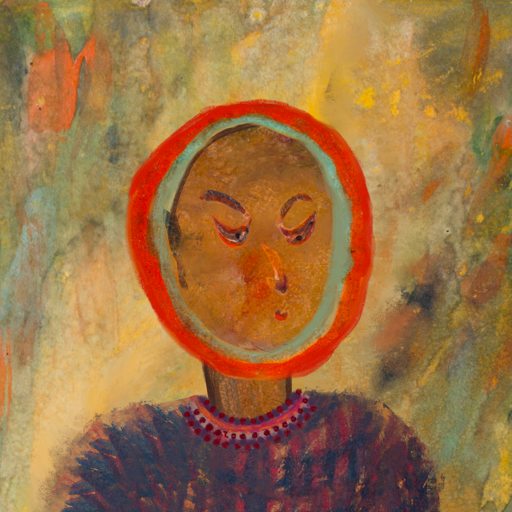
Background: Comrade, Head And Neck Side: Pipe, Face Side: Hypocrite, Bust: In_The_Sun, Hair Side: Sisters, Head Accessory: Blank, Second Necklace: Blank, Necklace: Roy_Bahadur, Baby: Blank